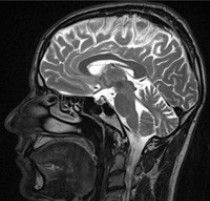
Label: notumor